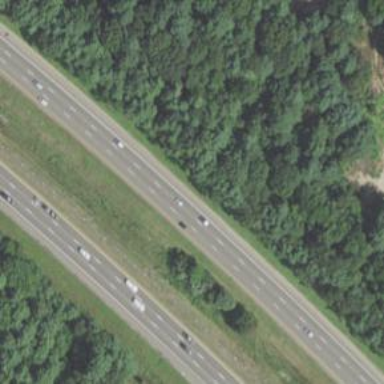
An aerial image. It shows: Asphalt motorway.